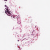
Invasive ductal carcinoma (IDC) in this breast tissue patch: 0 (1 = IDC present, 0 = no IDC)